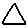
Label: triangle